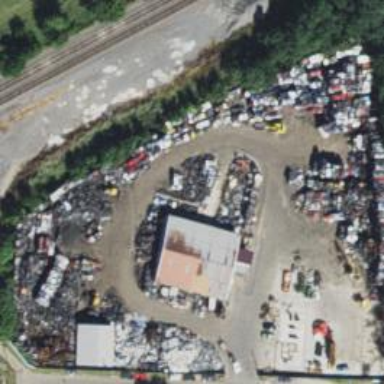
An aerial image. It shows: Industrial area designated as scrap yard.